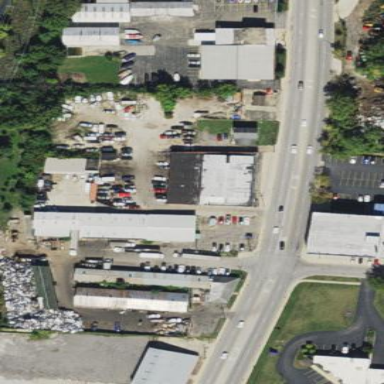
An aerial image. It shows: Commercial area.